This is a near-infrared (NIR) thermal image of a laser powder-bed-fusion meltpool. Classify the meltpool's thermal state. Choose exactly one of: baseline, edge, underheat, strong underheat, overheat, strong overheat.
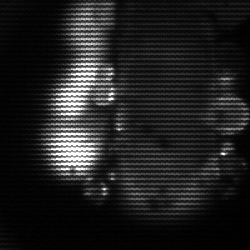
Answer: strong underheat